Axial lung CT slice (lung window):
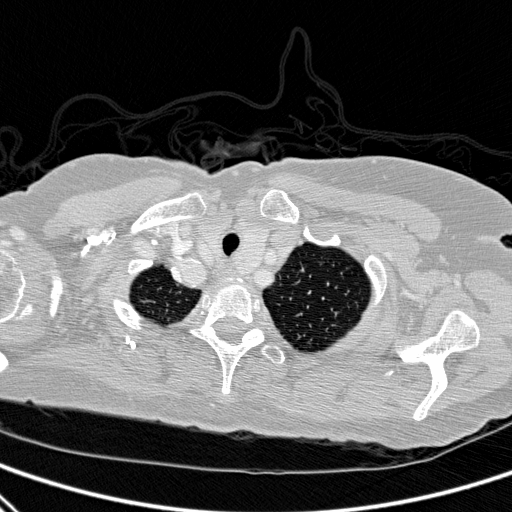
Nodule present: no